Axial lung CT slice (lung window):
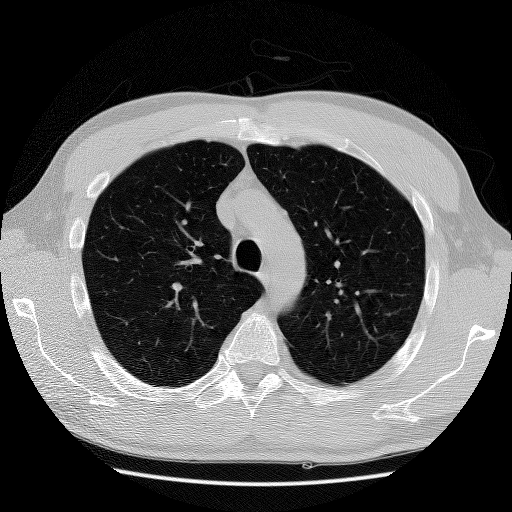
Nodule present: no